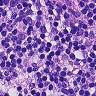
Metastatic tissue present: no